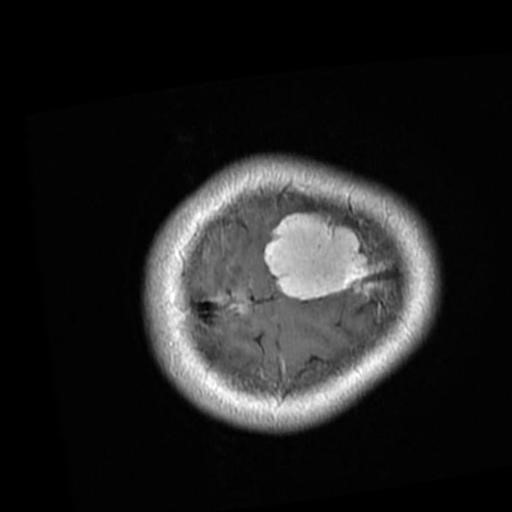
Label: brain_menin